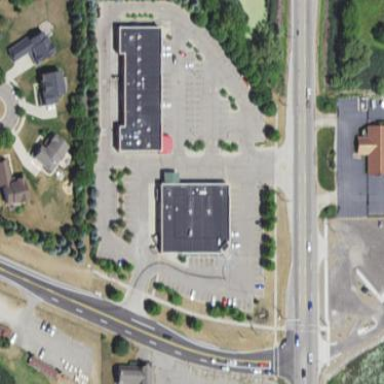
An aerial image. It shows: Retail area.